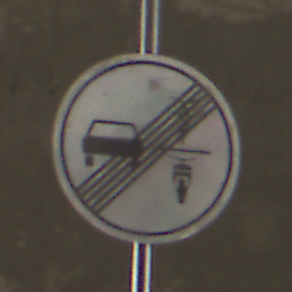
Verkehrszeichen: EndeVerbotUeberholenEinspurigeFahrzeuge
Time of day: Midday
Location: Roofed (Tunnel)
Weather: NotSpecified
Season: NotSpecified
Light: Natural